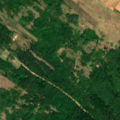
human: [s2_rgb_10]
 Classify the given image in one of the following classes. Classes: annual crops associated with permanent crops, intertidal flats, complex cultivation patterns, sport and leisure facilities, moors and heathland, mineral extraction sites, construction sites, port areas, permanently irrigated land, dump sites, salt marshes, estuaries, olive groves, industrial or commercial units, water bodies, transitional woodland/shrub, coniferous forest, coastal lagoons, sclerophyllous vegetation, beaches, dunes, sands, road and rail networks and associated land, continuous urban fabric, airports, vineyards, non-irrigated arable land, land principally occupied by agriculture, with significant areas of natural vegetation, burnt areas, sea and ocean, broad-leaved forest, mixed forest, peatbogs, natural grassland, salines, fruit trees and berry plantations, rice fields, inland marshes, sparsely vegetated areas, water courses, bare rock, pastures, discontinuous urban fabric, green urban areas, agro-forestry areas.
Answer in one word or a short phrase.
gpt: non-irrigated arable land, broad-leaved forest, mixed forest, natural grassland, transitional woodland/shrub